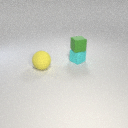
large yellow rubber sphere to the left of small cyan rubber cube